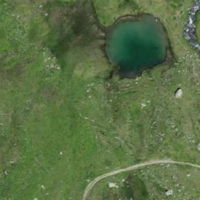
EUNIS habitat code: 26
Species observed at this site:
Aquila chrysaetos
Diphasiastrum alpinum
Rana temporaria